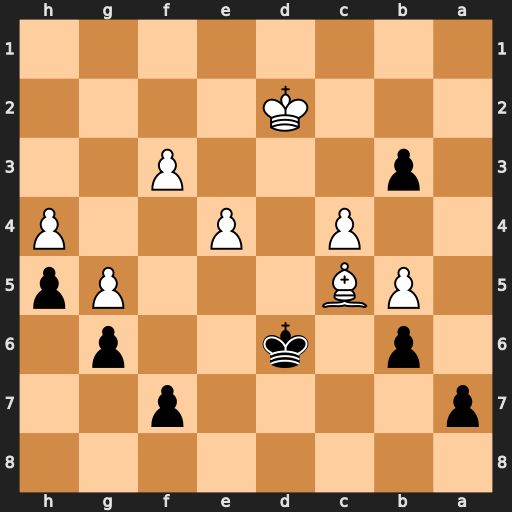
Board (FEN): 8/p4p2/1p1k2p1/1PB3Pp/2P1P2P/1p3P2/3K4/8
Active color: b
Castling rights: -
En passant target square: -
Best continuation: Kxc5 Kc3 b2